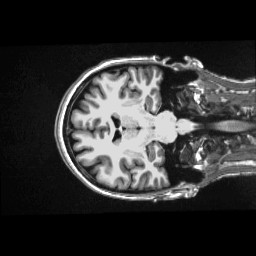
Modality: T1w
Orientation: axial